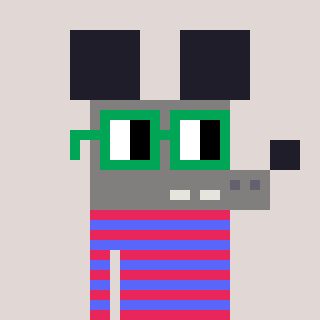
a pixel art character with square green glasses, a mouse-shaped head and a purple-colored body on a warm background